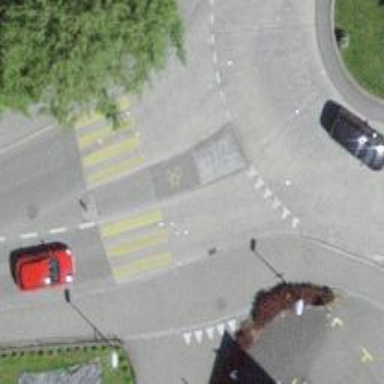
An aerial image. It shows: Uncontrolled zebra crossing with island. The crossing is marked with zebra stripes.